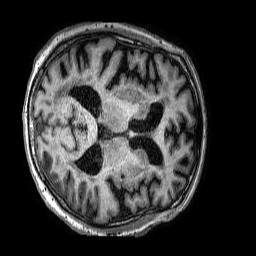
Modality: T1w
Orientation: axial
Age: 78
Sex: male
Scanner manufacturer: philips
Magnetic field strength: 3 T
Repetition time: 0.006775 s
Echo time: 0.003045 s